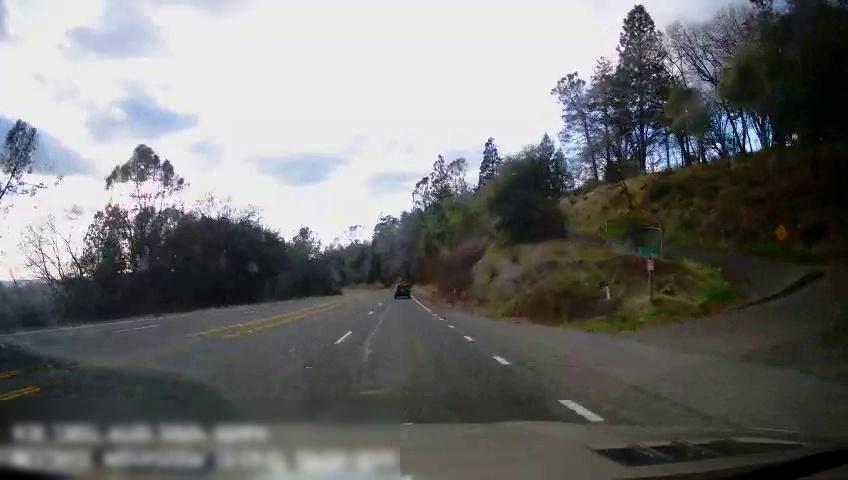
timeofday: Day
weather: Cloudy
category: Drivable Space
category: Vehicles | SUV
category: Lanes | Opposite Lane
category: Lanes | Alternate Lane
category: Lanes | Alternate Lane
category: Lanes | Current Lane
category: Lanes | Current Lane
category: Traffic | Signs
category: Traffic | Signs